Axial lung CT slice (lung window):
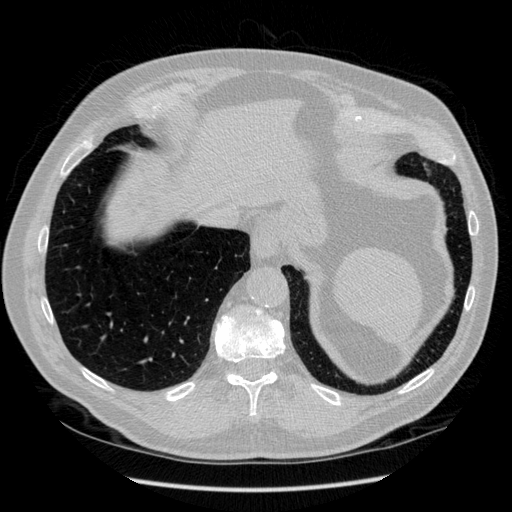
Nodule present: no